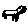
Label: cat